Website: home-depot
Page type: newsletter-management
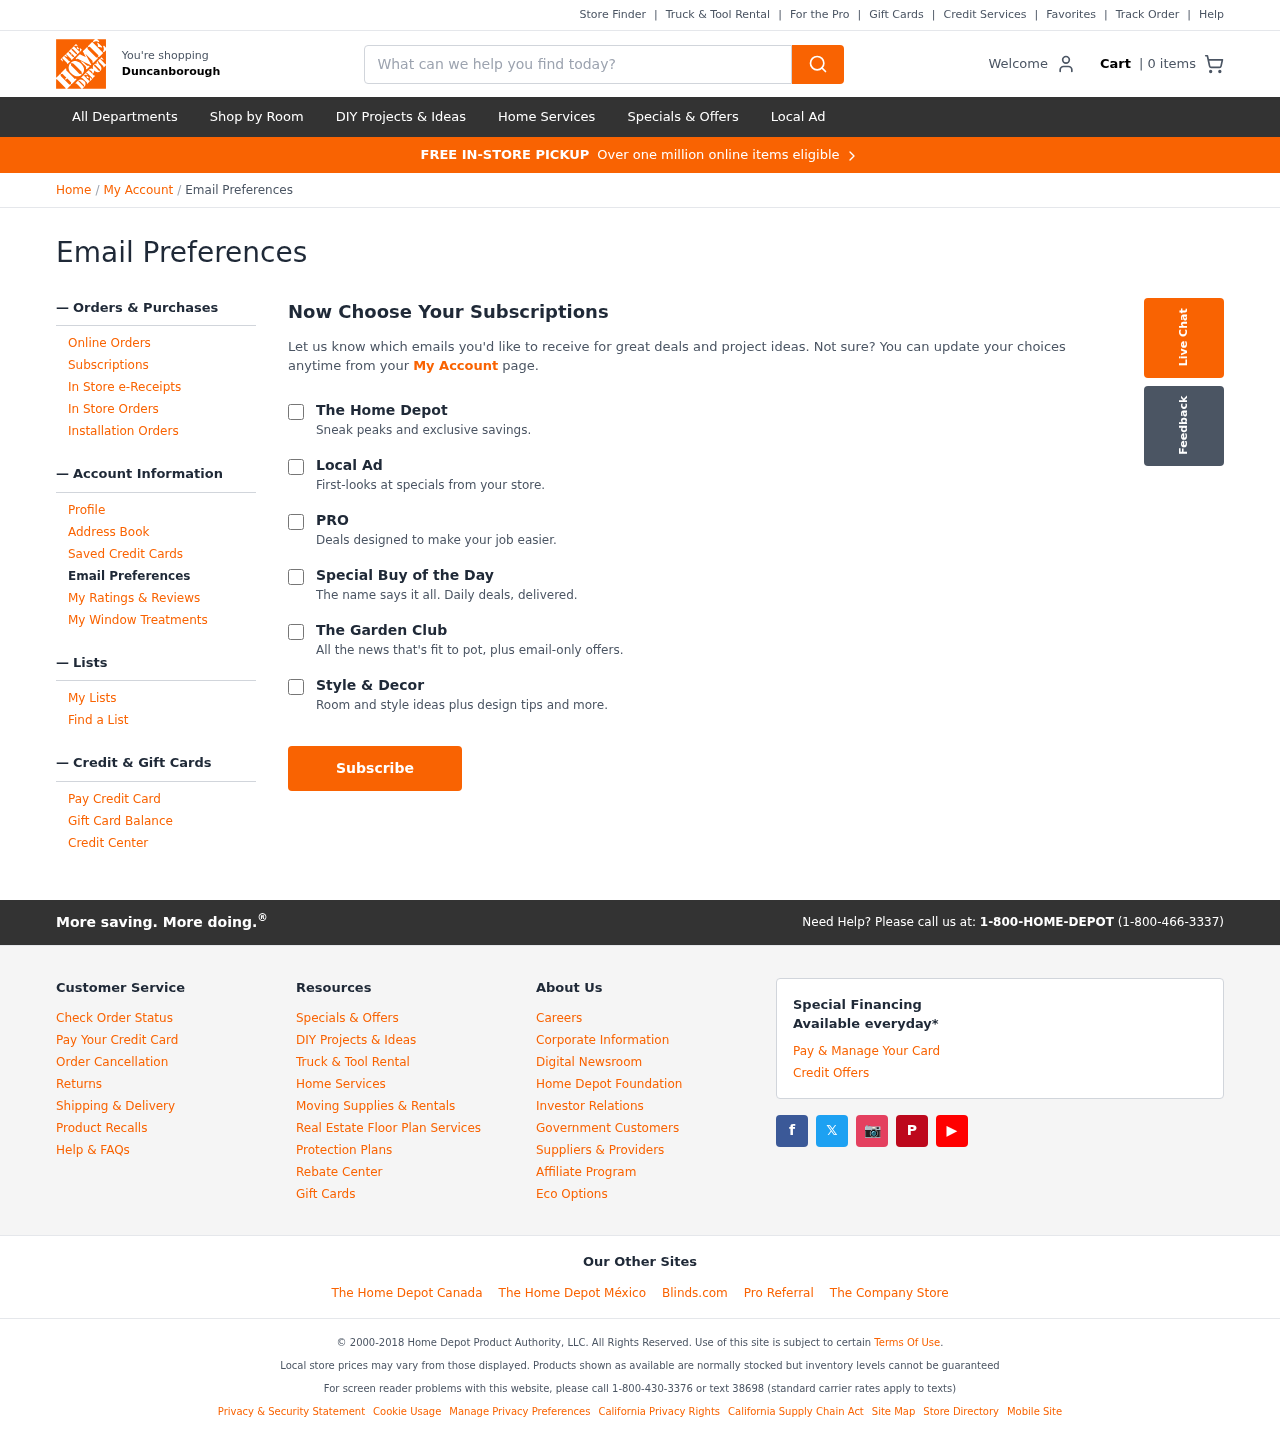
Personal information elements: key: PII_CITY
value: Duncanborough
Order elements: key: ORDER_NUM_ITEMS
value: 0
Search elements: key: HEADER_SEARCH
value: What can we help you find today?